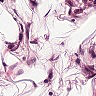
Metastatic tissue present: no